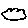
Label: cloud